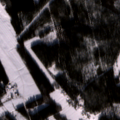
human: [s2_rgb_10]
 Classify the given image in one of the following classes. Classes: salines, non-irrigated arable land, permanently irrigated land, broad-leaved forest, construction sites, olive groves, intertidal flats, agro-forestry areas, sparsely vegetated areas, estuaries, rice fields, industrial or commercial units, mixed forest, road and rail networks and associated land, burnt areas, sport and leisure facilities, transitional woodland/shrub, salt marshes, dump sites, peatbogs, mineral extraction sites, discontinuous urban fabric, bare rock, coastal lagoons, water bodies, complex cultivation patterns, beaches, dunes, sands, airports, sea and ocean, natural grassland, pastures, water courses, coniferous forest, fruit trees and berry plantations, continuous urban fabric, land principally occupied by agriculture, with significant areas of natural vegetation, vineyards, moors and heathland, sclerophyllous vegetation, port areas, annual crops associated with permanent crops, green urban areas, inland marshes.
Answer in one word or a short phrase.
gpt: land principally occupied by agriculture, with significant areas of natural vegetation, coniferous forest, mixed forest, transitional woodland/shrub